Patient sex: M
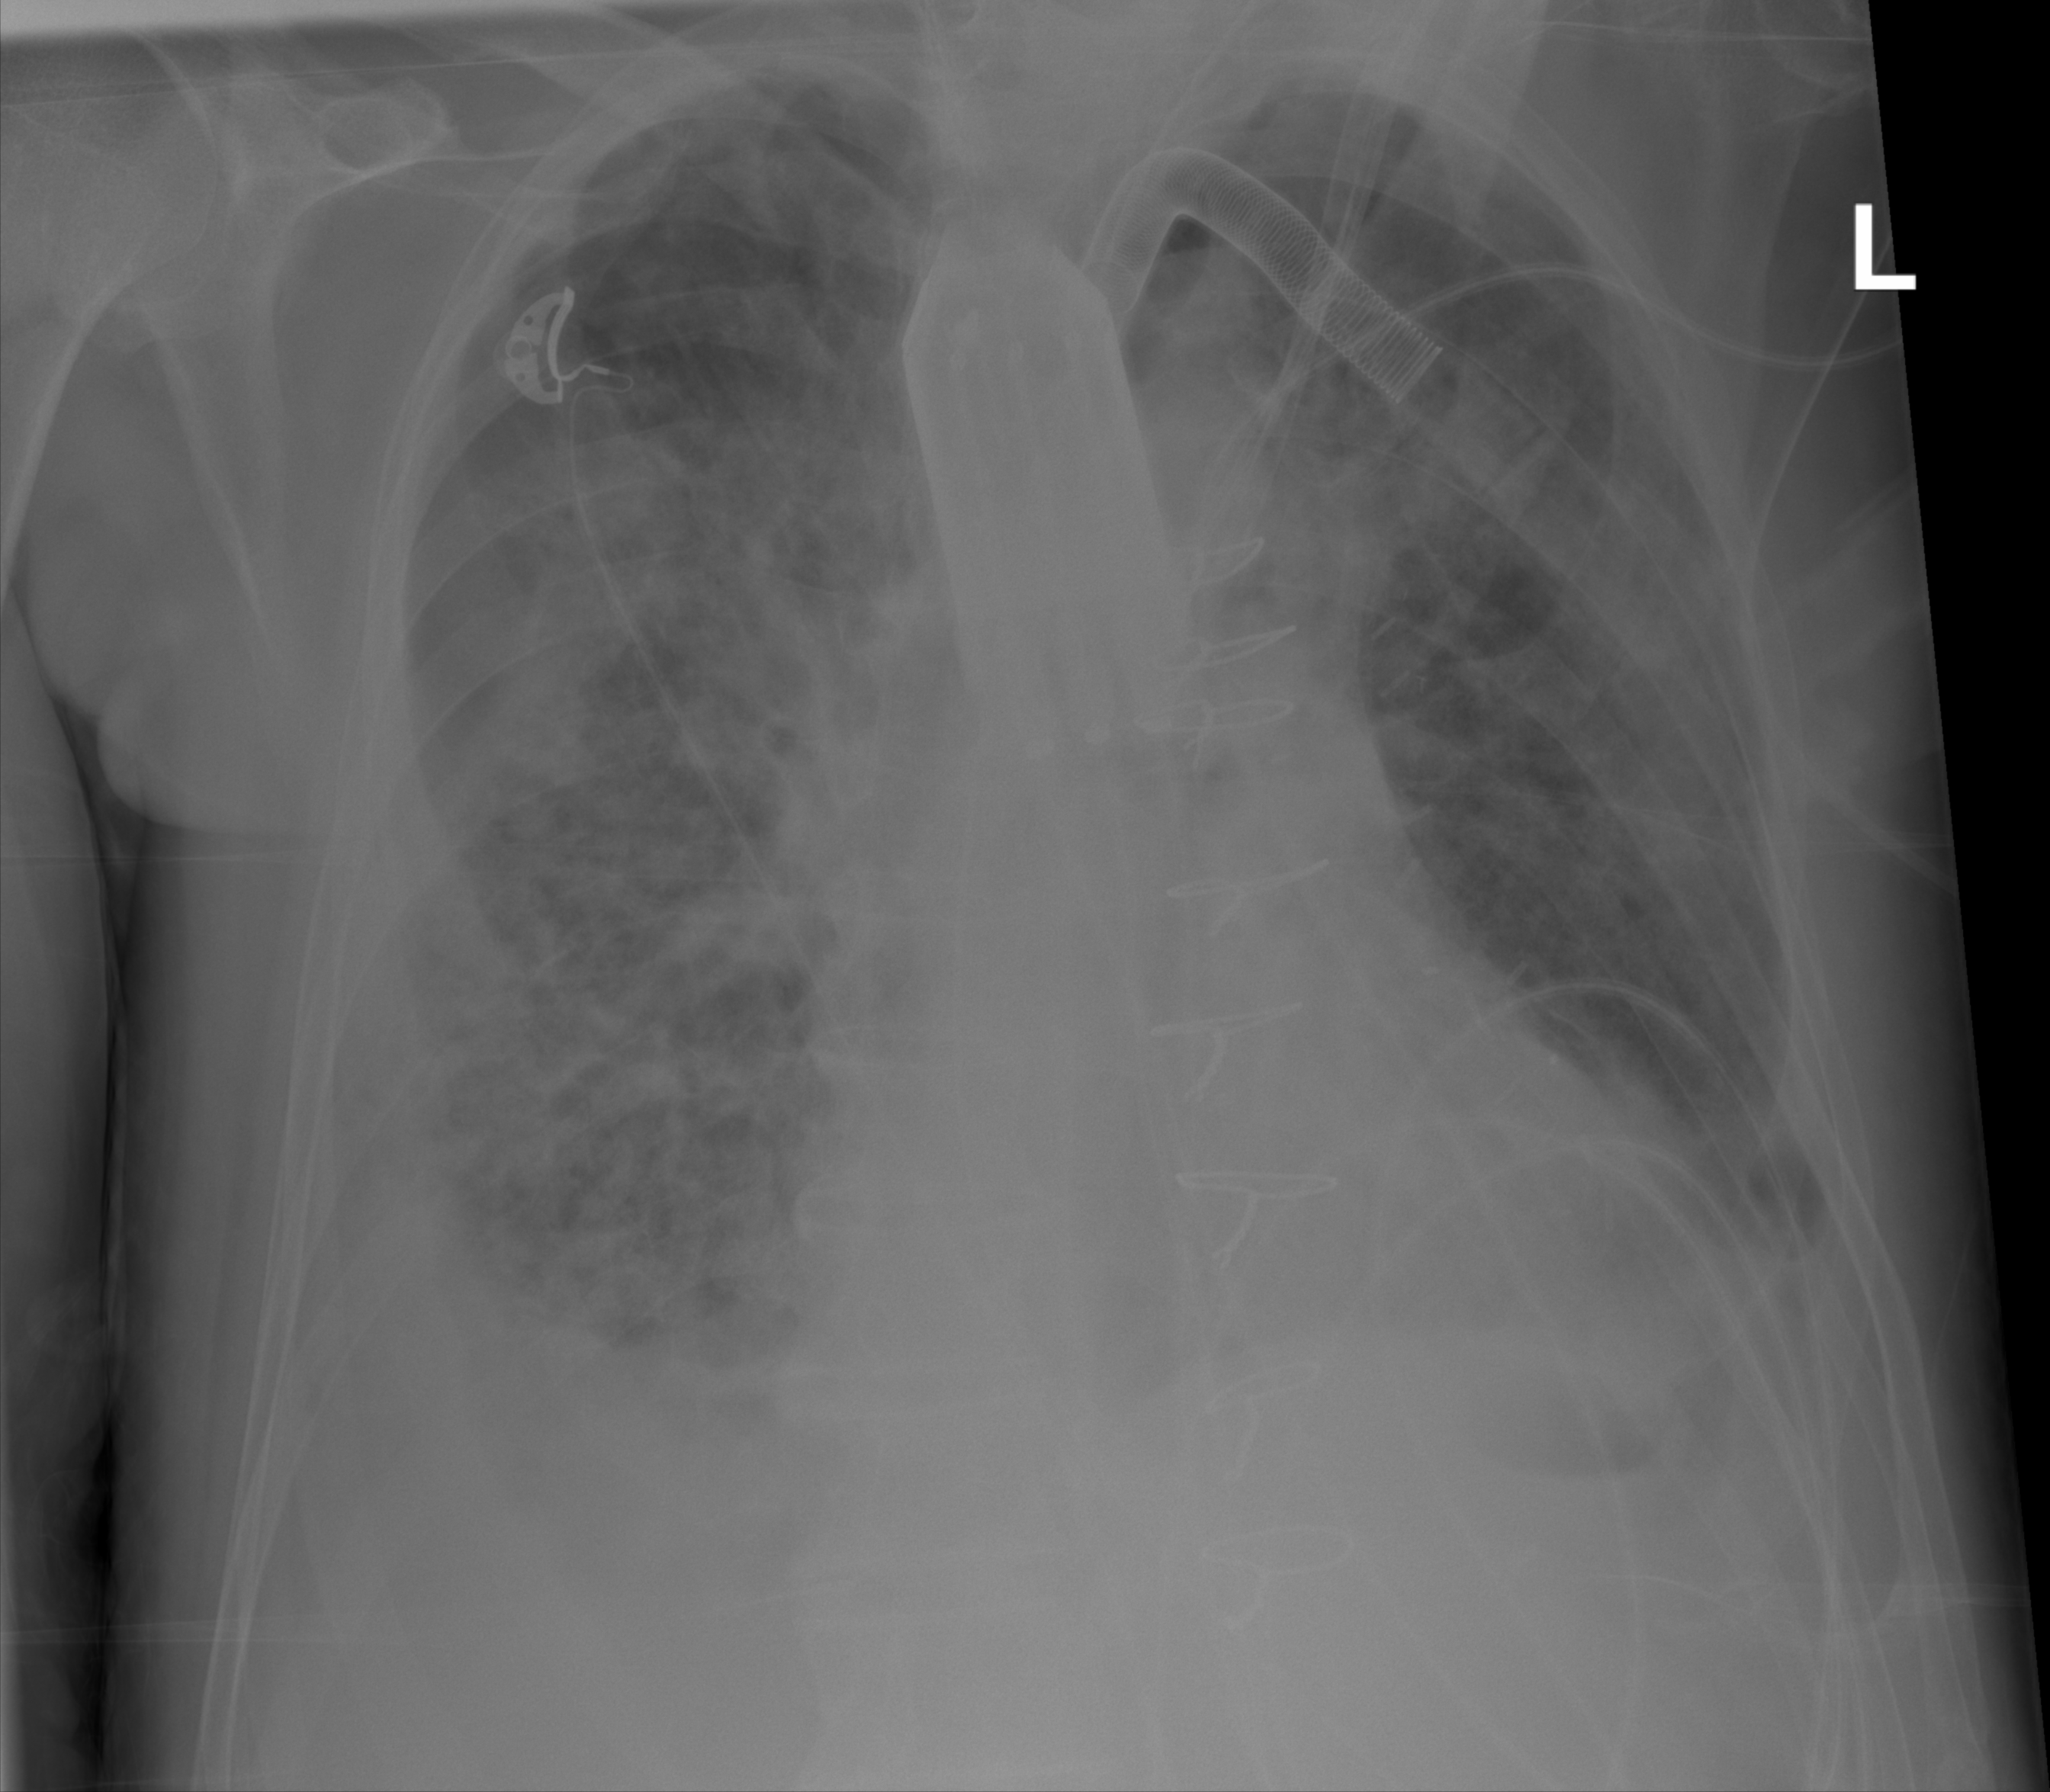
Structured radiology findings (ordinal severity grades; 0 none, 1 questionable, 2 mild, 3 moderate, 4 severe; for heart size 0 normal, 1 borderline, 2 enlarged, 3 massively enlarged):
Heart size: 1
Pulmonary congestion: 2
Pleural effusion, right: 3
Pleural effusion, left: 2
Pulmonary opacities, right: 3
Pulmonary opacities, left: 3
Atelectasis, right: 3
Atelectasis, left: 3